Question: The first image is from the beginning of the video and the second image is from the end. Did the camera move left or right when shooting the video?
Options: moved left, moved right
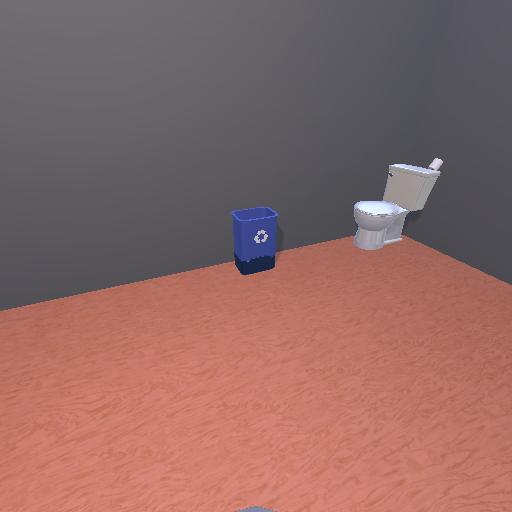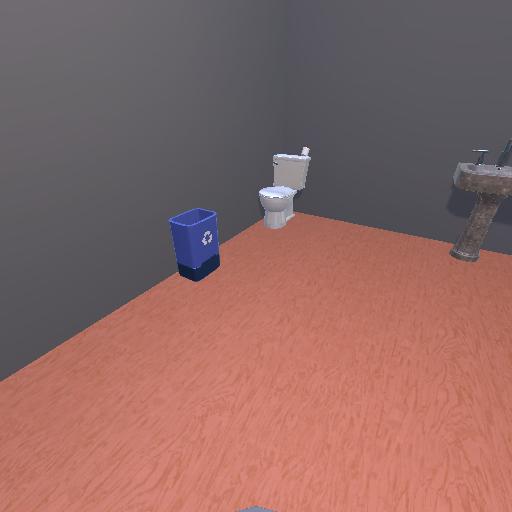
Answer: moved left